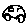
Label: car